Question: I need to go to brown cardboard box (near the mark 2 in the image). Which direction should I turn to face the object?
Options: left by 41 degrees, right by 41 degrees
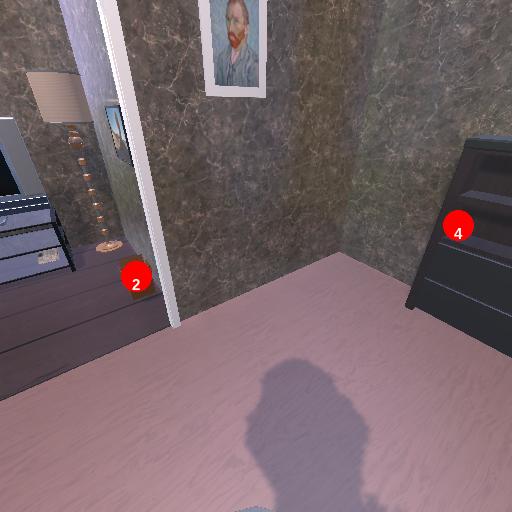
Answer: left by 41 degrees